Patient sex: M
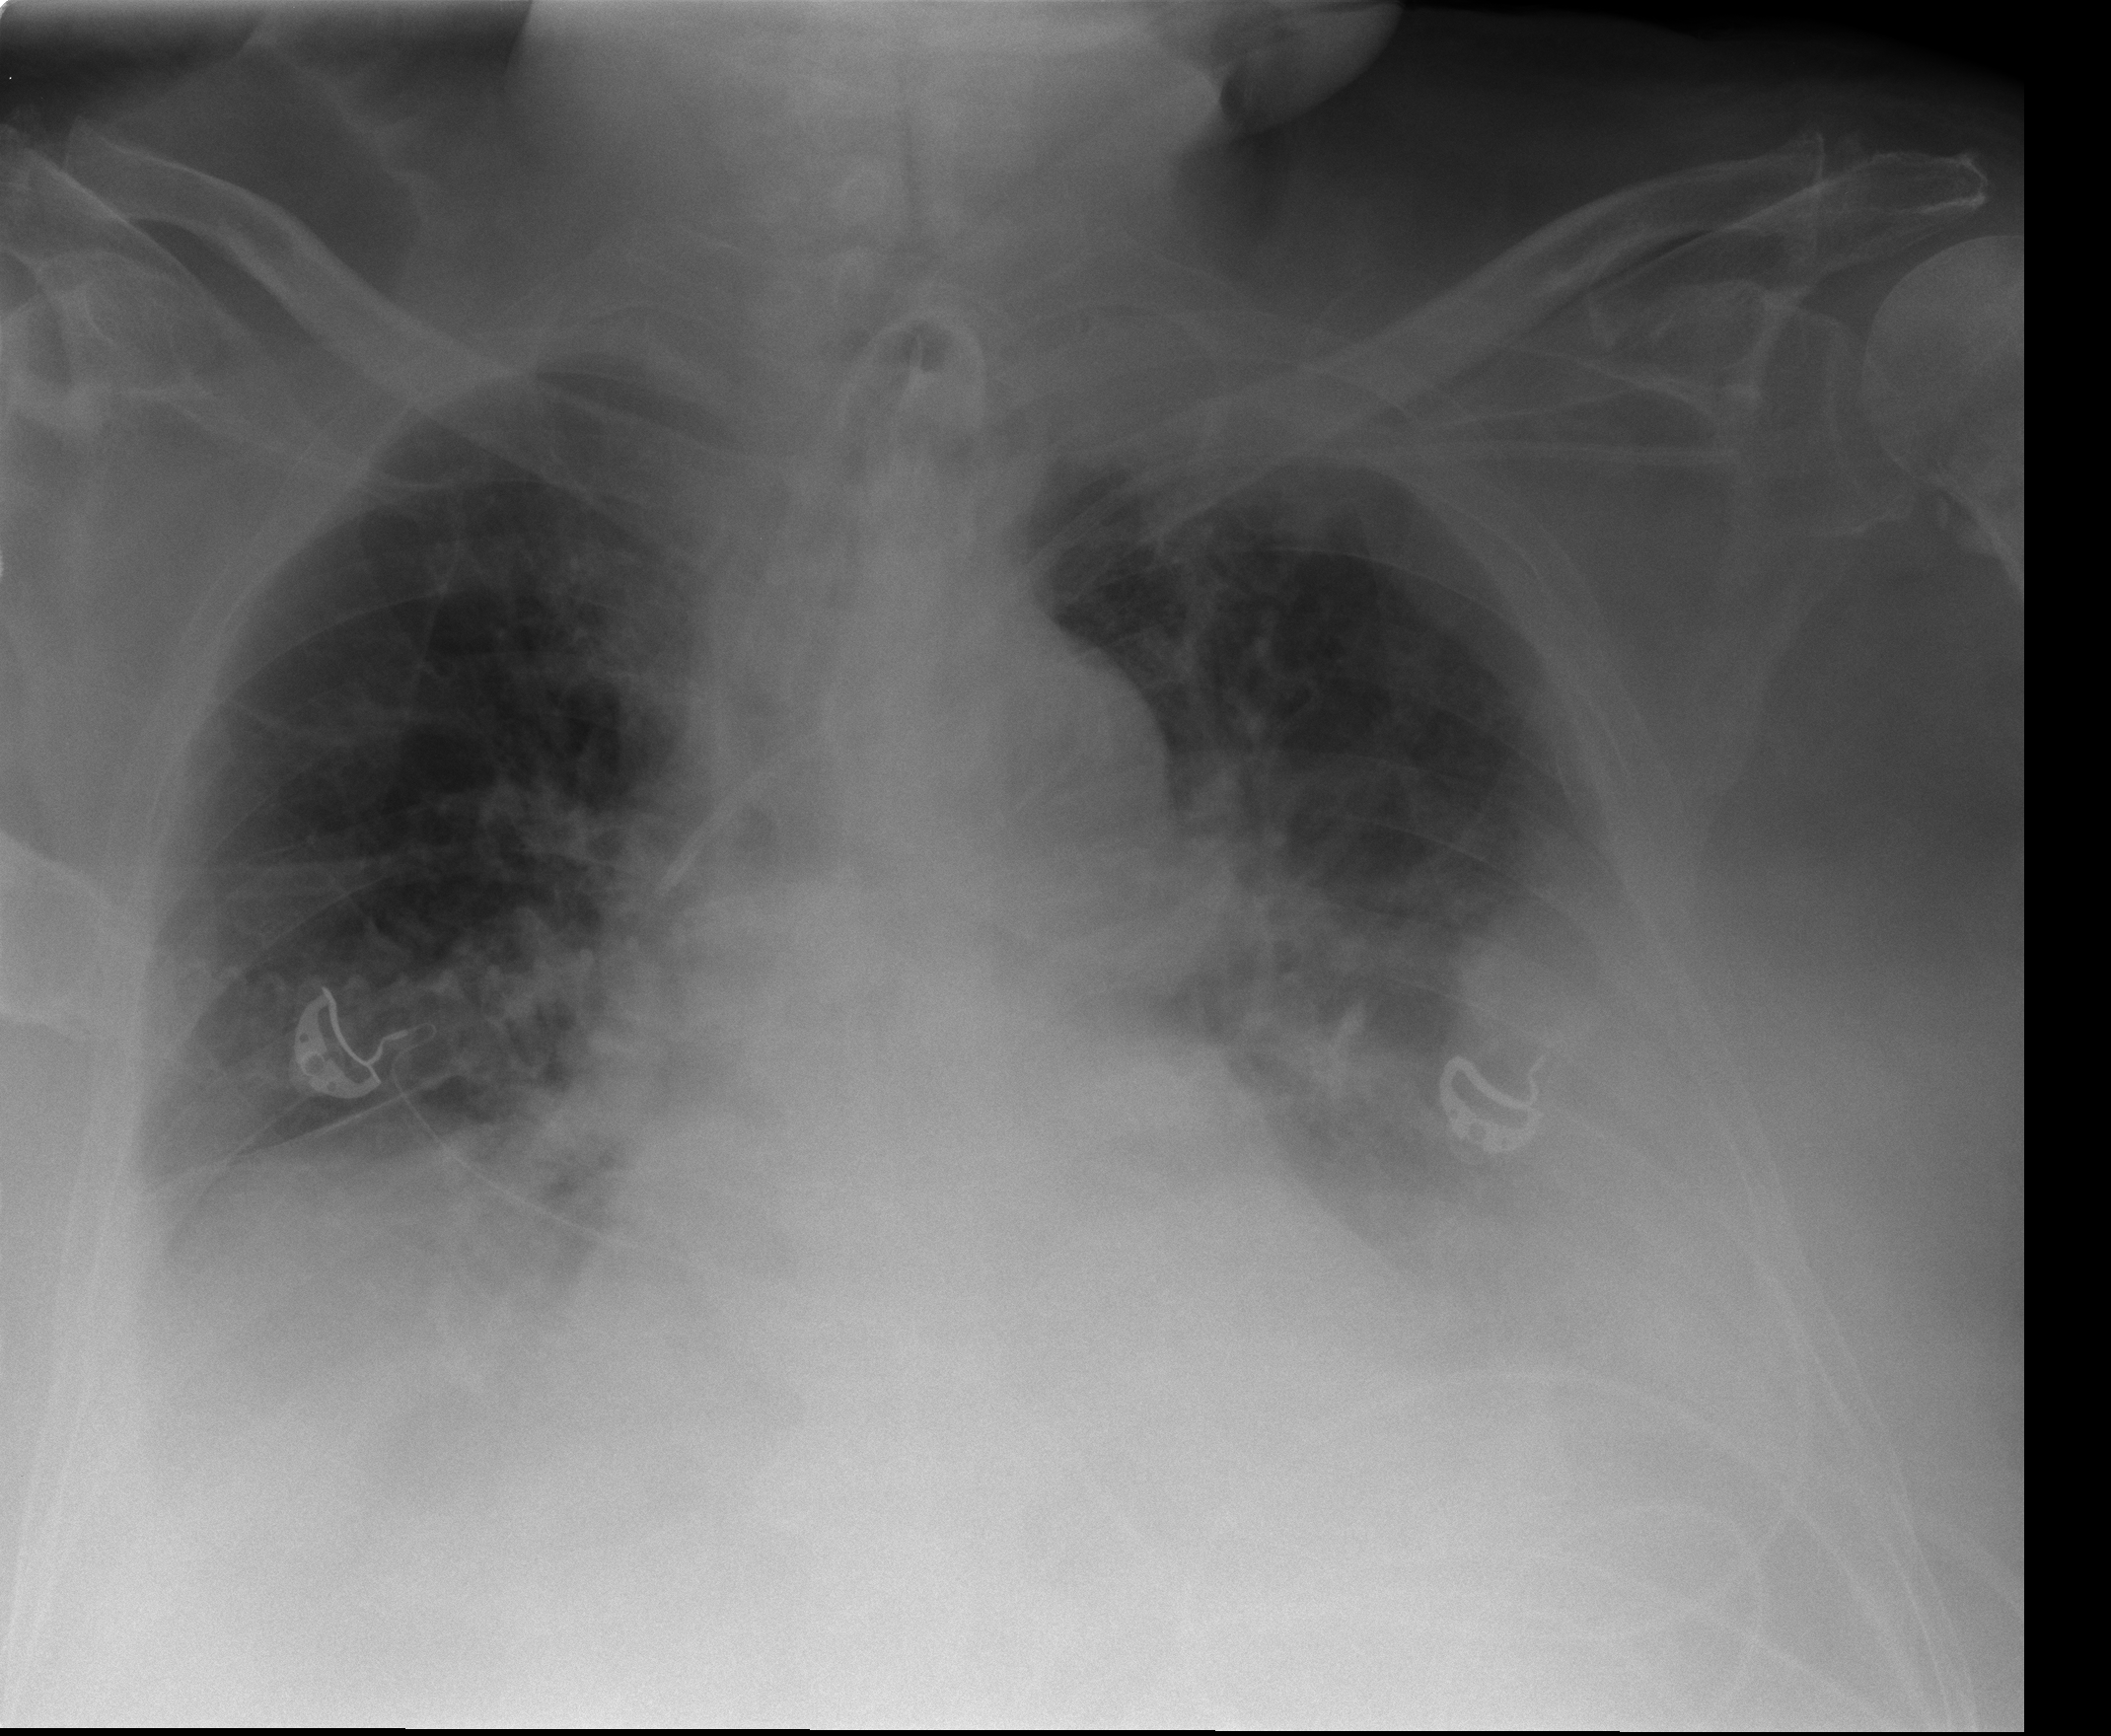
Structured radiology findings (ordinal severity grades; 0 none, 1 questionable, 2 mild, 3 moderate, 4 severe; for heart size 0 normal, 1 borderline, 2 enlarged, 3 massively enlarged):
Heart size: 0
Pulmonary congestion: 2
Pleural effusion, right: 2
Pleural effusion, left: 3
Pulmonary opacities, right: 0
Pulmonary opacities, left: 2
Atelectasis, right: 2
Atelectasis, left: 2